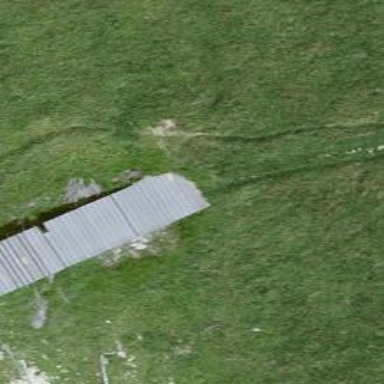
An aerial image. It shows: Path on metal bridge.